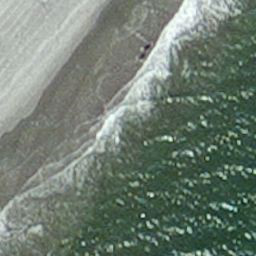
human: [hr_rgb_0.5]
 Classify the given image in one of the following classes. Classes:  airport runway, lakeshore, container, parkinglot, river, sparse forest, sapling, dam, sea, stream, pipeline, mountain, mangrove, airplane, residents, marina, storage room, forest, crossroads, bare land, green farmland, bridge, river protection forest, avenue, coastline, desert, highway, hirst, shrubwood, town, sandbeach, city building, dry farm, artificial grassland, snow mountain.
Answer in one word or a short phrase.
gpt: coastline